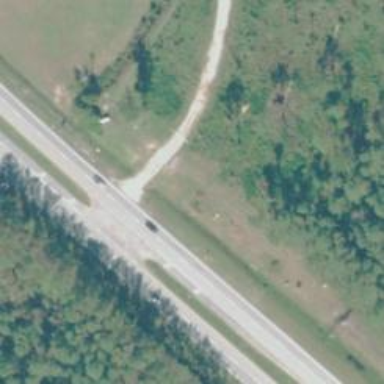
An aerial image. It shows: Asphalt trunk link road.